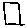
Label: square